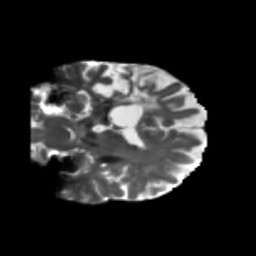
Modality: T2w
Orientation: coronal
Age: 69
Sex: female
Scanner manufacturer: siemens
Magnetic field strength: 3 T
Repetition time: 5.25 s
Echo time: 0.08 s